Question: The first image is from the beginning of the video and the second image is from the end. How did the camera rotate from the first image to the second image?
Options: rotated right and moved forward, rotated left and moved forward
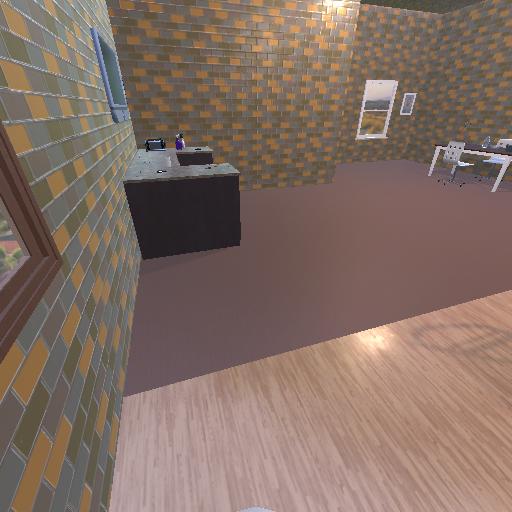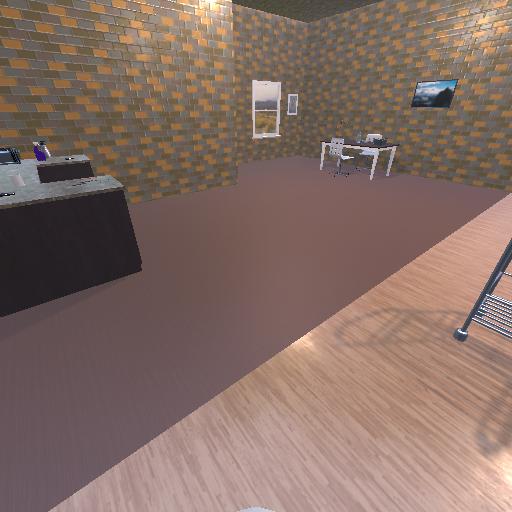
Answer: rotated right and moved forward